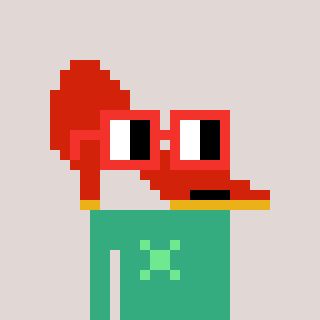
a pixel art character with square red glasses, a highheel-shaped head and a teal-colored body on a warm background